Question: Are there any algorithms to implement Voronoi diagram that bounds the ellipses? The diagram would look like the pictures here <URL>

Can anyone share some links,tutorials,codes etc related to it?
Thanks in advance.
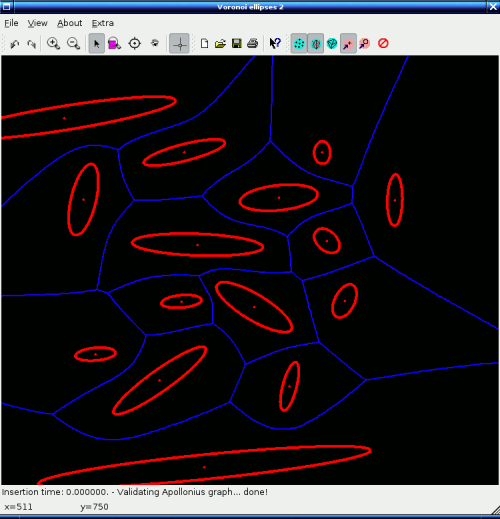
Answer: Here's an algorithm that uses the <URL> algorithm to draw a Voronoi diagram for ellipses.
'''
%# first, define some ellipses (for simplicity, I use 0/90 orientation)
ellipses = [10,20,5,10;30,10,10,7;40,40,8,3];
%# put the ellipses into an image (few pixels, therefore pixelated)
img = false(50);
[xx,yy]=ndgrid(1:50,1:50);
for e = 1:size(ellipses,1),img = img | (xx-ellipses(e,1)).^2/ellipses(e,3)^2 + (yy-ellipses(e,2)).^2/ellipses(e,4)^2 <= 1;end
'''

'''
%# perform the distance transform
dt = bwdist(img);
'''

'''
%# apply the watershed algorithm.
%# ws==0 are the lines for the Voronoi diagram
ws = watershed(dt);
%# create a RGB image and display
%# note: for yellow lines, replace the last
%# "ws==0" by "zeros(size(ws))", so that you
%# only put ws into the red and green channel (=yellow)
rgb = cat(3,ws==0,ws==0,ws==0));
%# add the ellipses into the red channel
rgb(:,:,1) = rgb(:,:,1) | img;
imshow(rgb)
'''